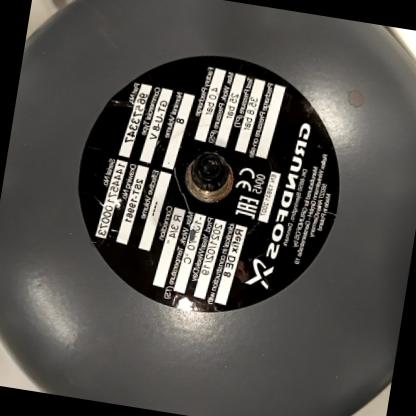
Klasa: tabliczka-znamionowa